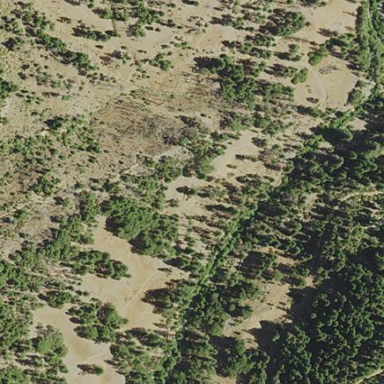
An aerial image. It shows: Forest area.